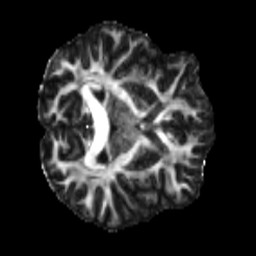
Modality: FA
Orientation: axial
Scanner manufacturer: siemens
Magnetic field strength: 3 T
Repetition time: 4 s
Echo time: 0.0594 s